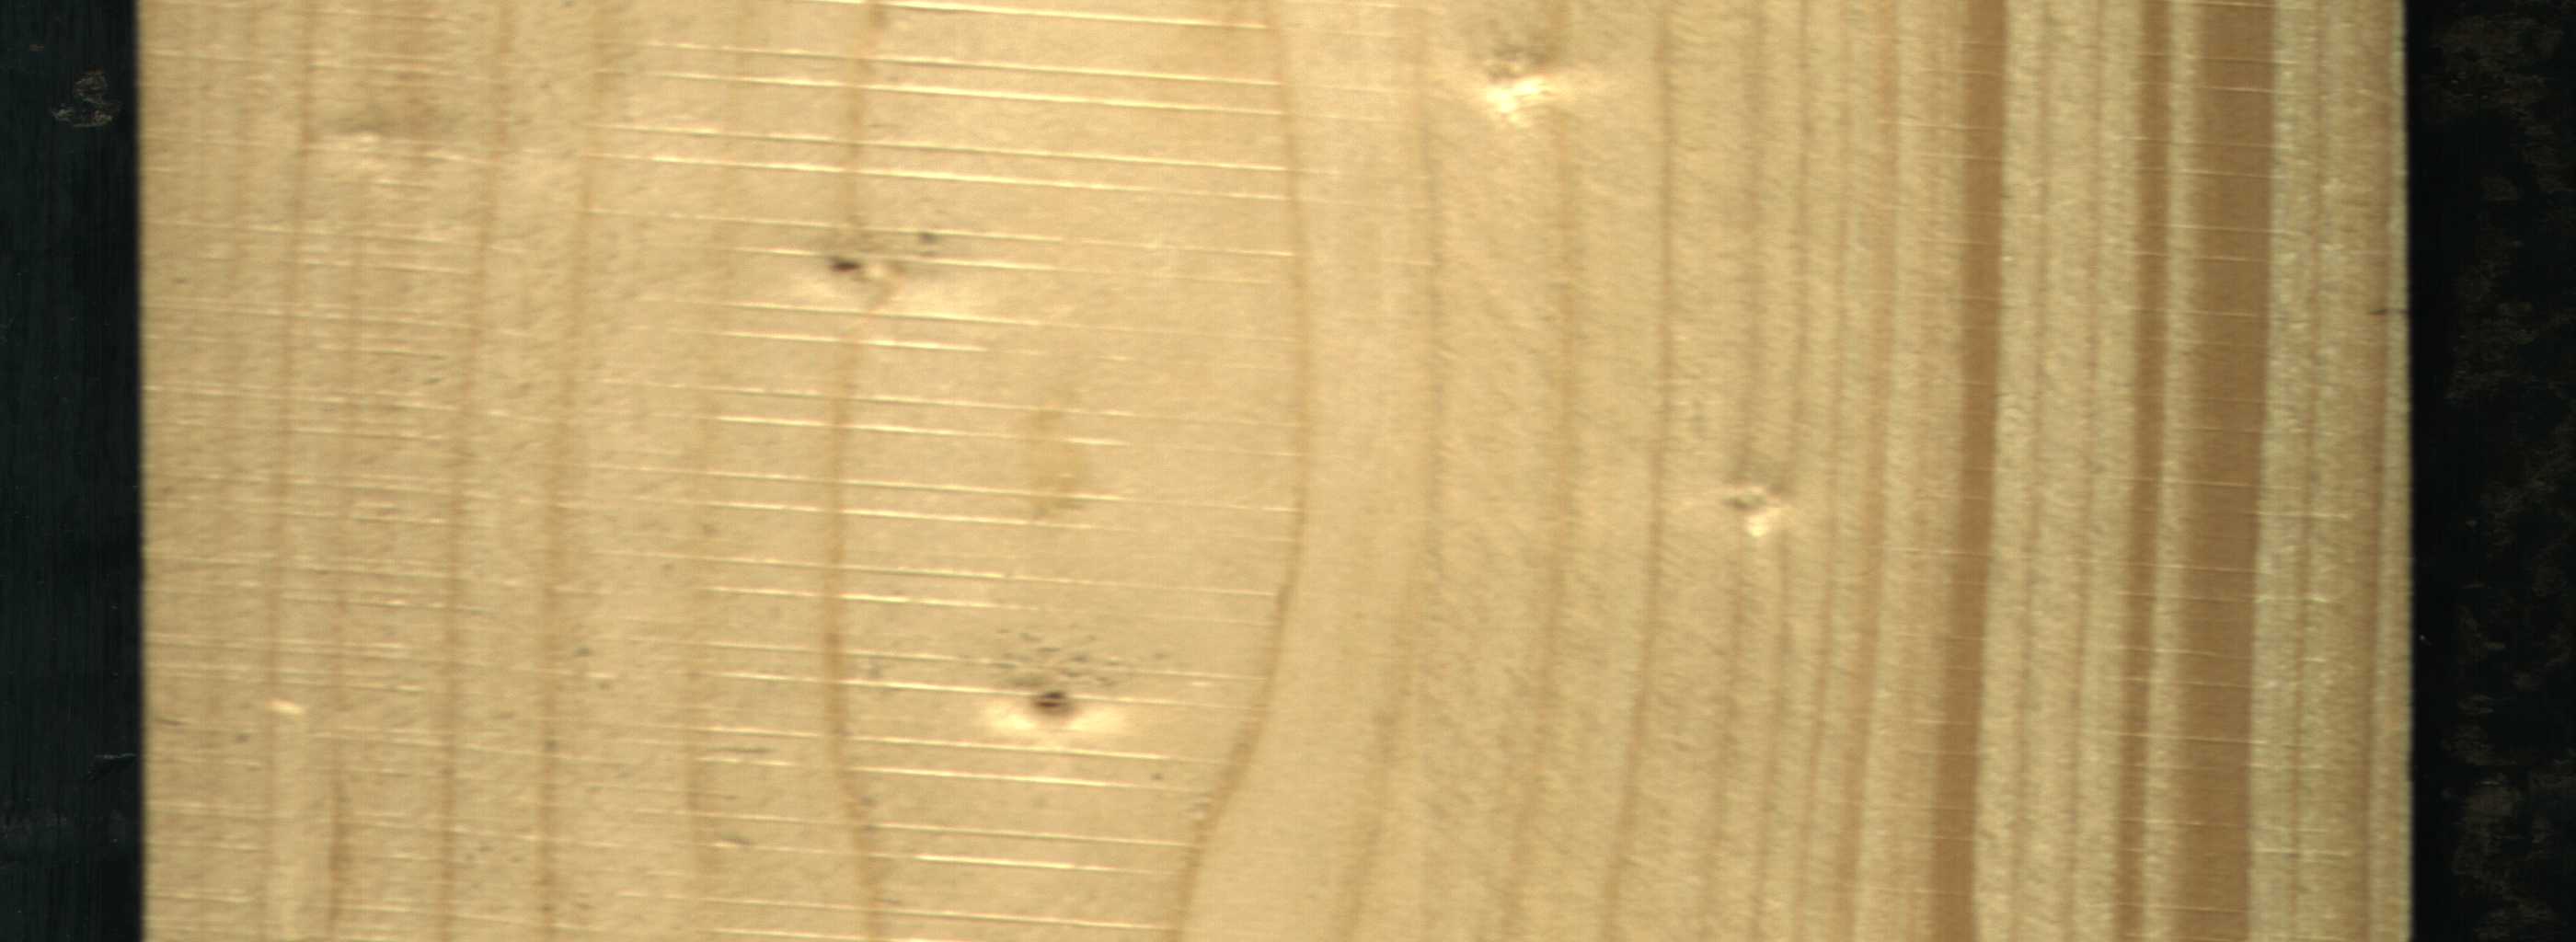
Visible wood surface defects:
Quartzity
Quartzity
Live_Knot
Live_Knot